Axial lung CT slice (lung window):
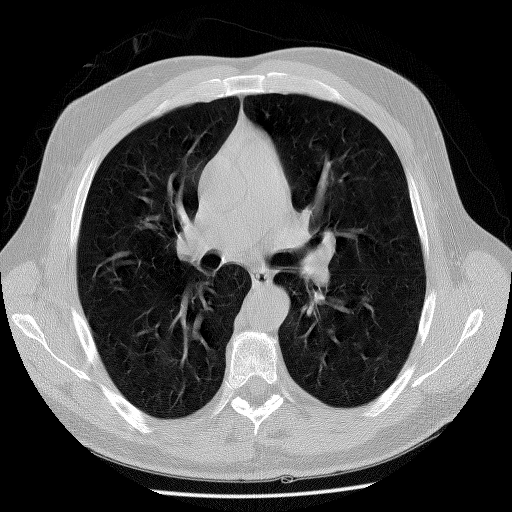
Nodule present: no